Question: I want to remove the green so that, when I resize the separator, it just shows the thin separator.

How do I achieve it?
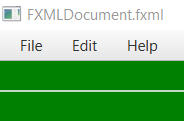
Answer: Try to change the minimum height and preferred height to 0, because in that example it looks like you have it at preferred size.